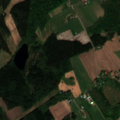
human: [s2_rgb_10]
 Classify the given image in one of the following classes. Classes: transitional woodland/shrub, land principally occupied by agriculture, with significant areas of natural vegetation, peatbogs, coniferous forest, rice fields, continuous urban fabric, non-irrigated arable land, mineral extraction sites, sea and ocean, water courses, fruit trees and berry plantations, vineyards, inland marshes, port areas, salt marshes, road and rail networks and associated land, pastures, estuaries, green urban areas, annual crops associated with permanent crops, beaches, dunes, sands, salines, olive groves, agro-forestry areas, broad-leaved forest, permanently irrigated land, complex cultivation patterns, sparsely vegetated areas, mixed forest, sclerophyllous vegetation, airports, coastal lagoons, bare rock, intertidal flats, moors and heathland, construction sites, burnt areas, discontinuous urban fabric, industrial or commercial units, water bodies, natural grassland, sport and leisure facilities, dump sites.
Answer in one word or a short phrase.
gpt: land principally occupied by agriculture, with significant areas of natural vegetation, coniferous forest, mixed forest